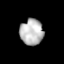
Tissue: lung
Cell type: Endothelial cells
Senescence score: 0.5399
Nuclear area (px): 590
Mean DAPI intensity: 185.146